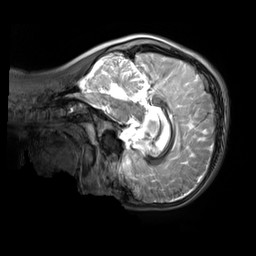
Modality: T2w
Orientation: sagittal
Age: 12
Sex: male
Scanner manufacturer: siemens
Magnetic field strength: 3 T
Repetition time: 3.2 s
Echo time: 0.408 s